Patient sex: F
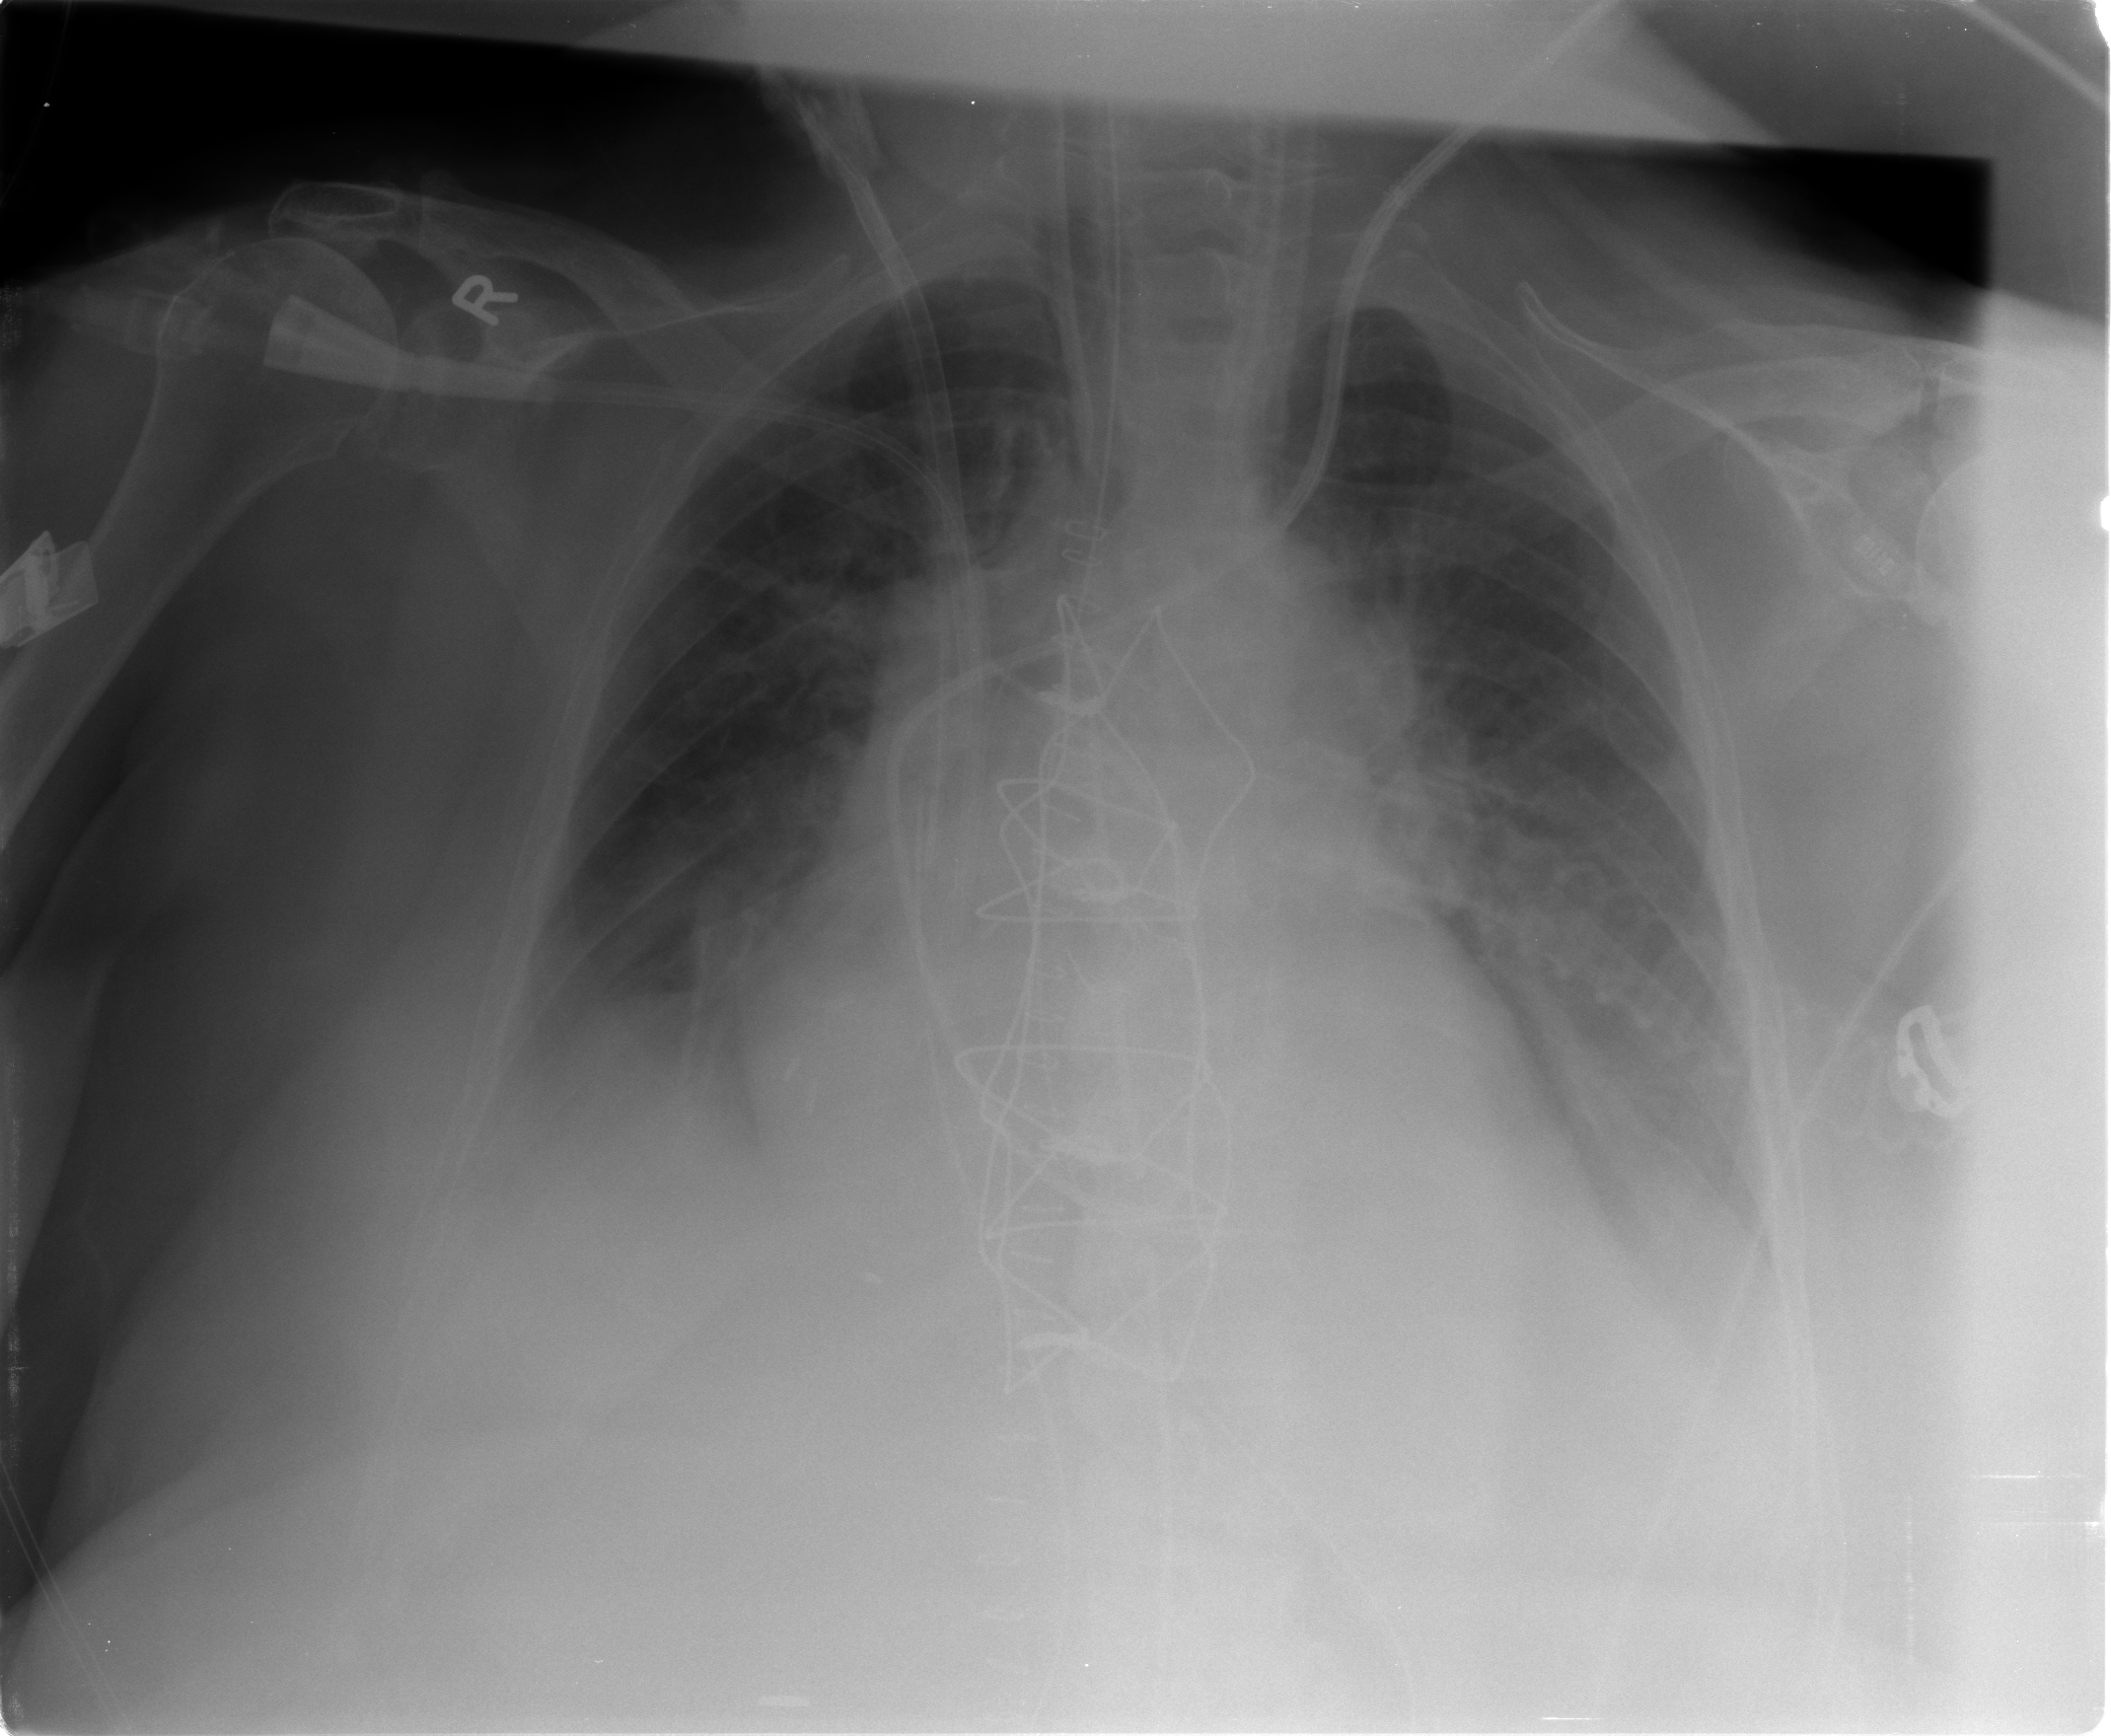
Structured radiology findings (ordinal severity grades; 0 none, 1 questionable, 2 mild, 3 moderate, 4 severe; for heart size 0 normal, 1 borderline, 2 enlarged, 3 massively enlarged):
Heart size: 2
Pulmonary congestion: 3
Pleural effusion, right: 2
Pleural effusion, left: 2
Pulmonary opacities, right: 2
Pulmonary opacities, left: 2
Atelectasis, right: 2
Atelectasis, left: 2